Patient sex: M
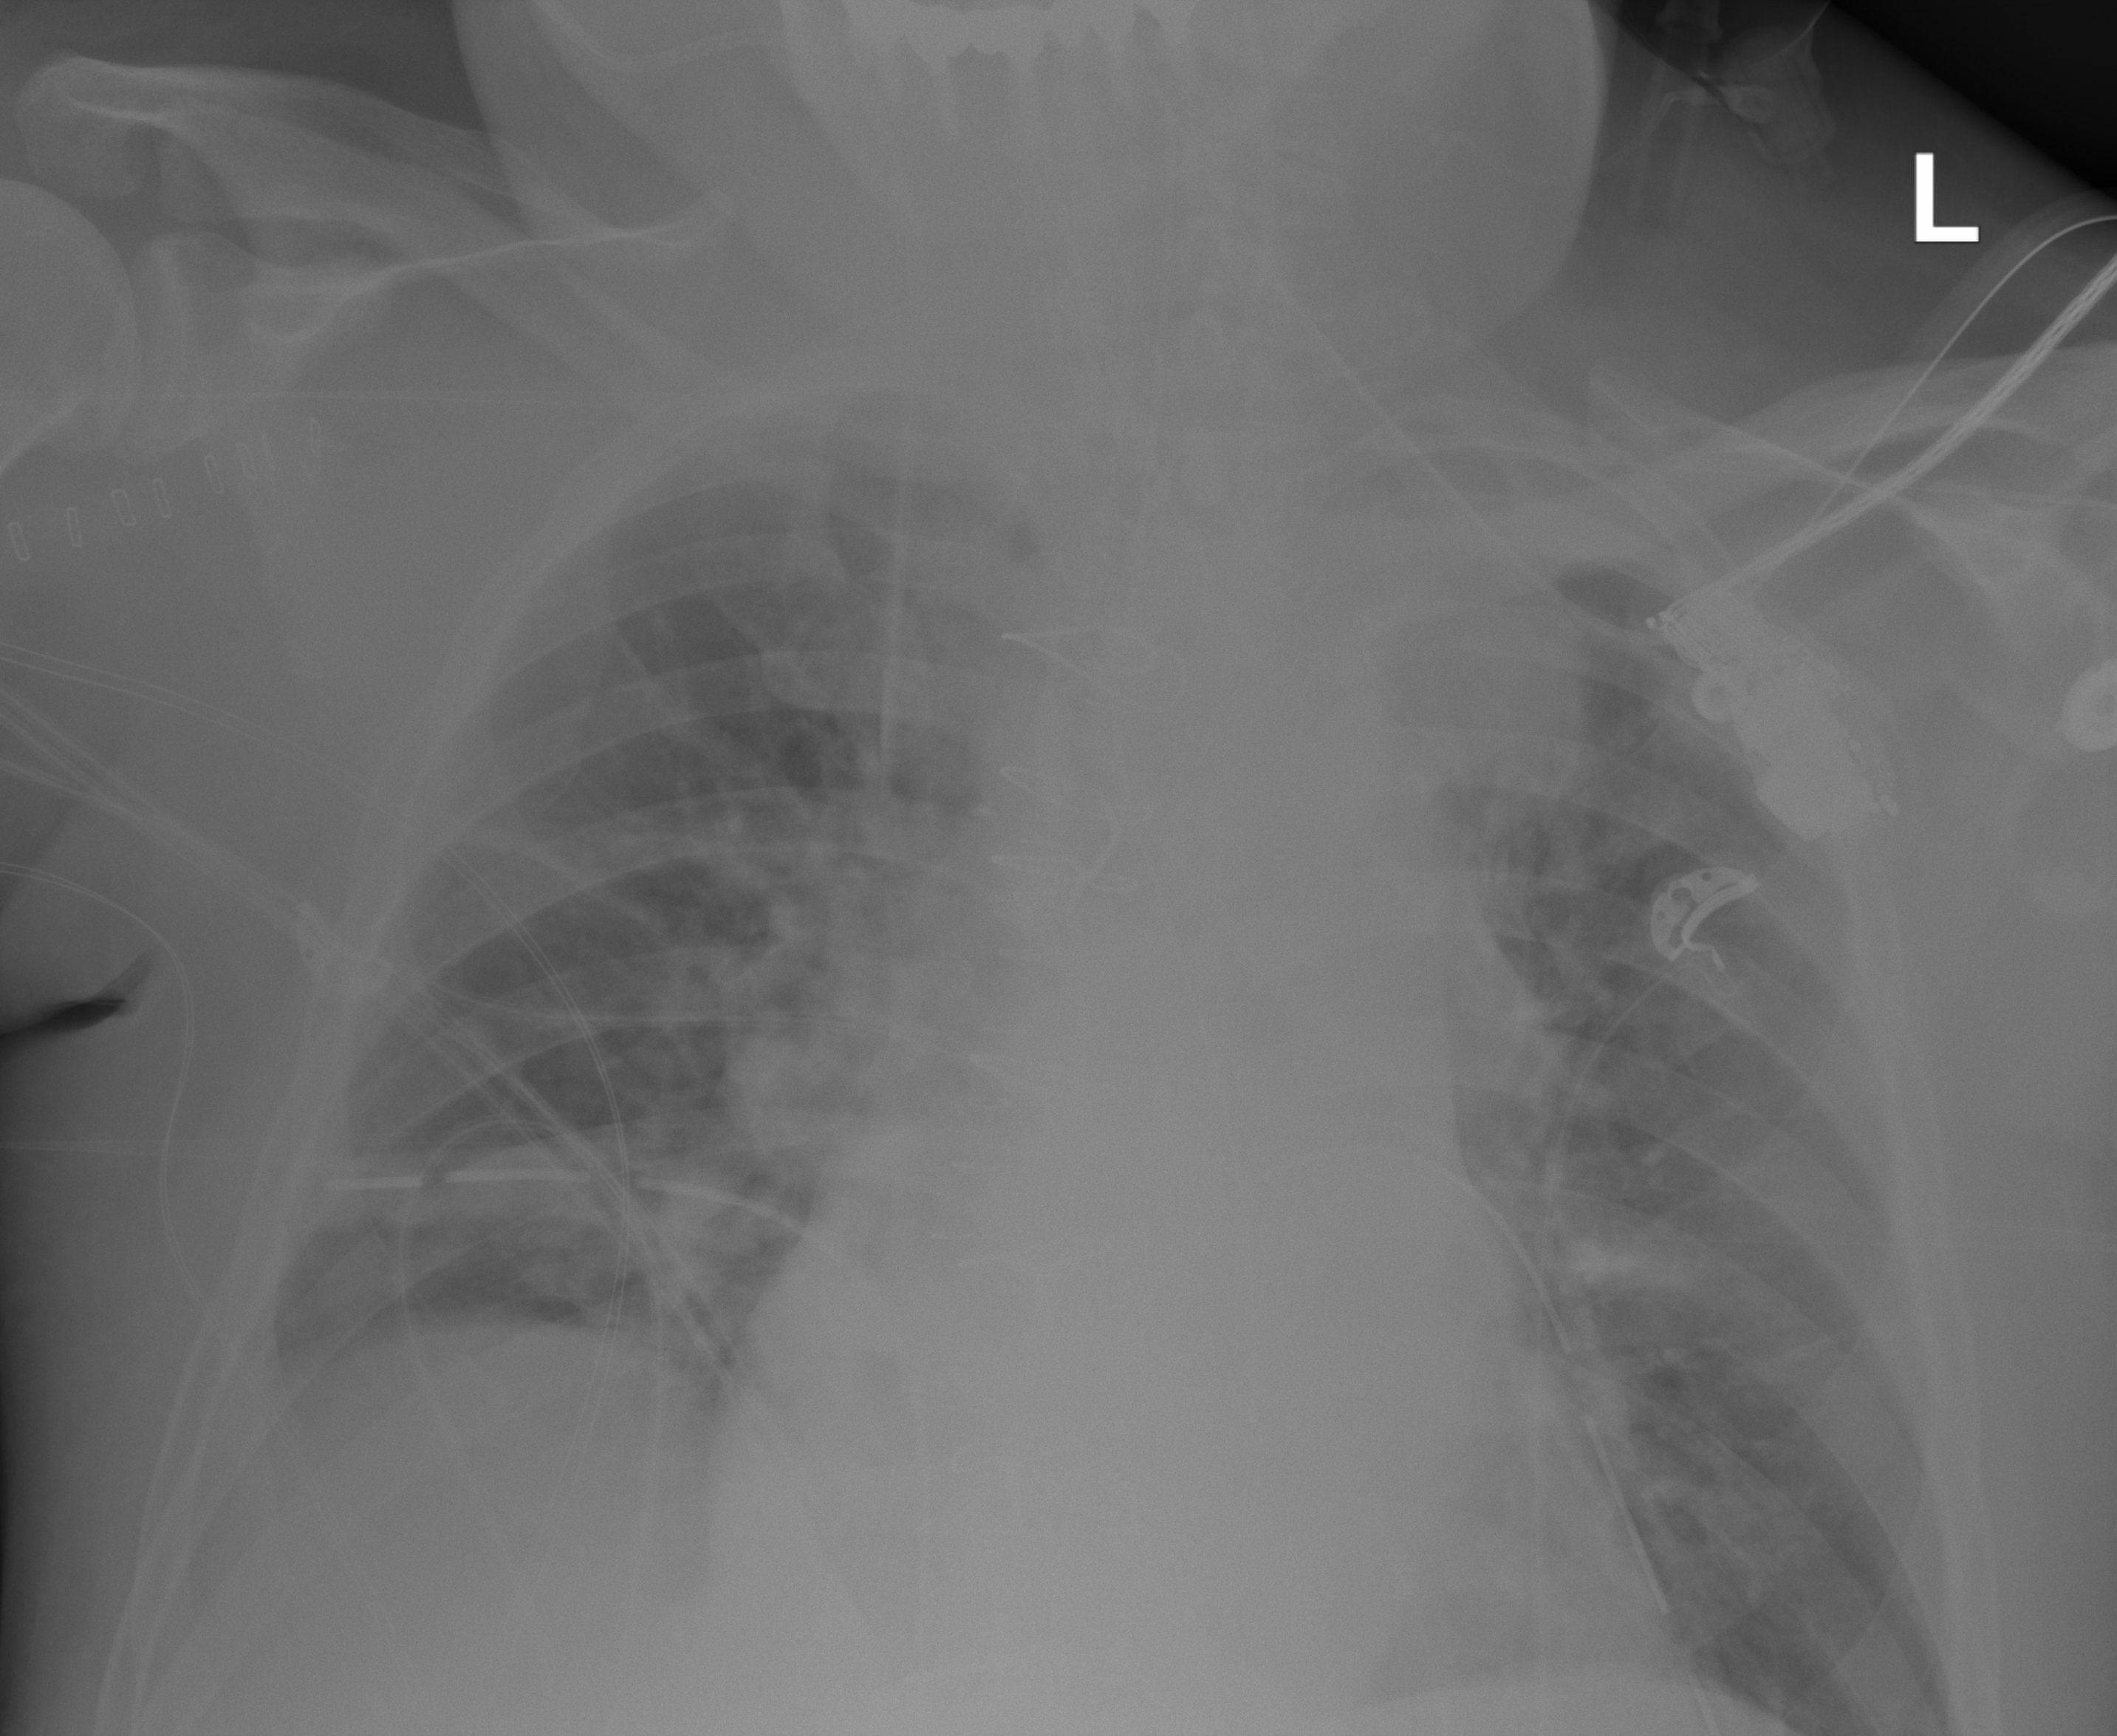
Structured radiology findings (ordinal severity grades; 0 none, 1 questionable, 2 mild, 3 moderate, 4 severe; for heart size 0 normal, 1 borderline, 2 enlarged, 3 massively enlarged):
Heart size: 2
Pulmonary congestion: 0
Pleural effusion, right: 0
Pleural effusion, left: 0
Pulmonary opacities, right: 2
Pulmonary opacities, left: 0
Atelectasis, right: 2
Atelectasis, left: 2